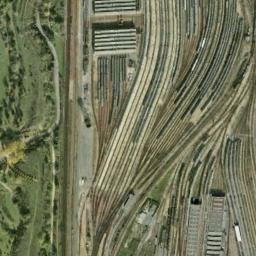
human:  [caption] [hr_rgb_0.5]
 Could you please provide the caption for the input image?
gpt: There are many roads beside the railway station .

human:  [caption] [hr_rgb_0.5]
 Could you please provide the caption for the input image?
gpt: The railway station has lots of railways and some facilities and a grass is next to the railway station .

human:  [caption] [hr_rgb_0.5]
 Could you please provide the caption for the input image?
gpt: There are two railway stations by the woodland .

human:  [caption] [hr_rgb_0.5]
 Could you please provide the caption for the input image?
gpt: The railway station is next to some trees and grass .

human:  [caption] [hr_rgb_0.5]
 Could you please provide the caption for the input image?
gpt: There are many black trains beside the railway station .